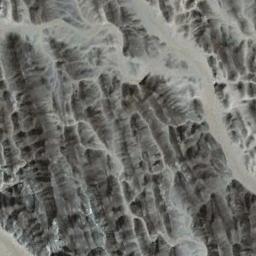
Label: mountain